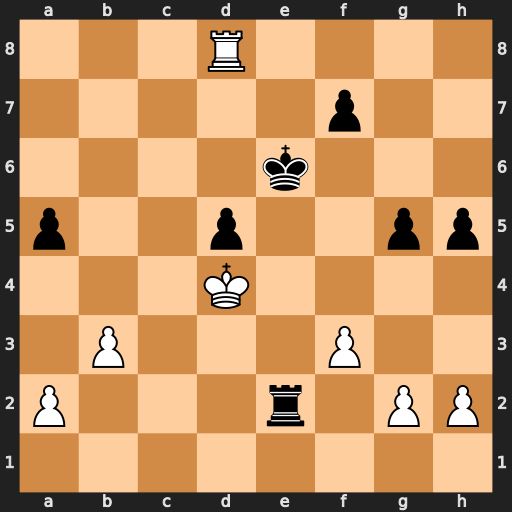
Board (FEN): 3R4/5p2/4k3/p2p2pp/3K4/1P3P2/P3r1PP/8
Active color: w
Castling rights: -
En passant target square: -
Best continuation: Re8+ Kd7 Rxe2